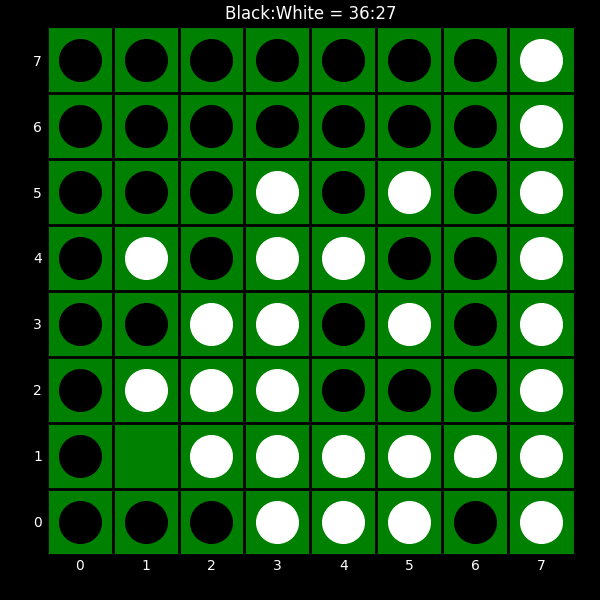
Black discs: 36
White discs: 27